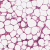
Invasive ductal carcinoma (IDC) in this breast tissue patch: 0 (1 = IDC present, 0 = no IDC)